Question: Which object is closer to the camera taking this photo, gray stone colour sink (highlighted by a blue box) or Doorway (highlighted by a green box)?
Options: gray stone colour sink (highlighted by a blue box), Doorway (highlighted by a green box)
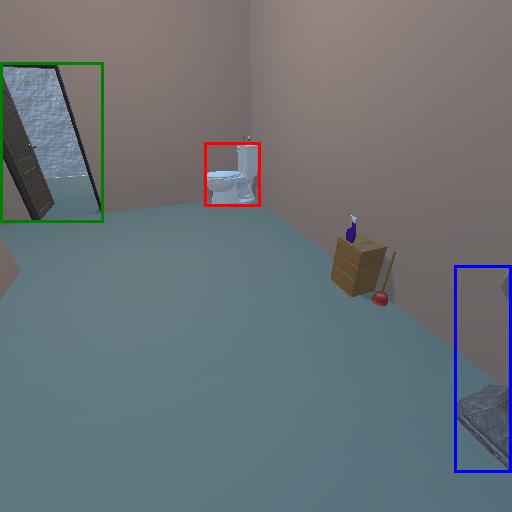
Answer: gray stone colour sink (highlighted by a blue box)